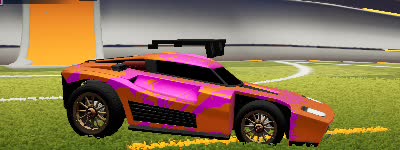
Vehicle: breakout